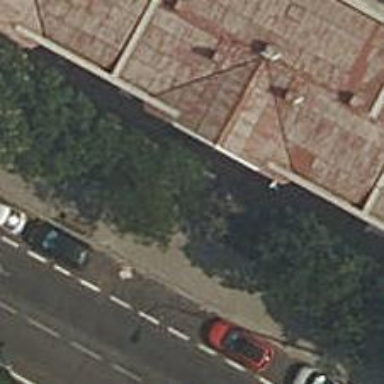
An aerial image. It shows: Footway made of paving stones.